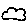
Label: cloud